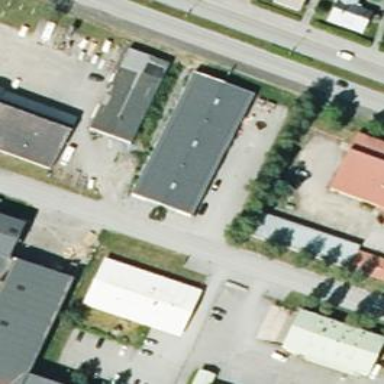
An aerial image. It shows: Building.